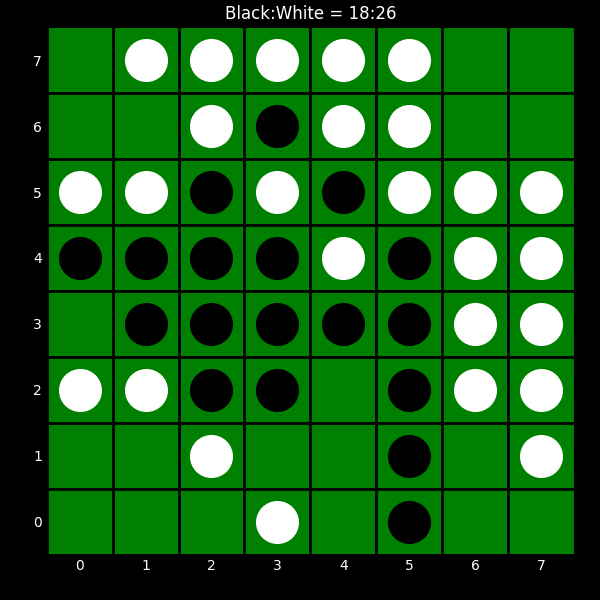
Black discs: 18
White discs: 26